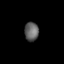
Tissue: skin
Cell type: Epithelial cells
Senescence score: 0.2574
Nuclear area (px): 264
Mean DAPI intensity: 95.951